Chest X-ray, AP view. Patient: 44 years old, sex M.
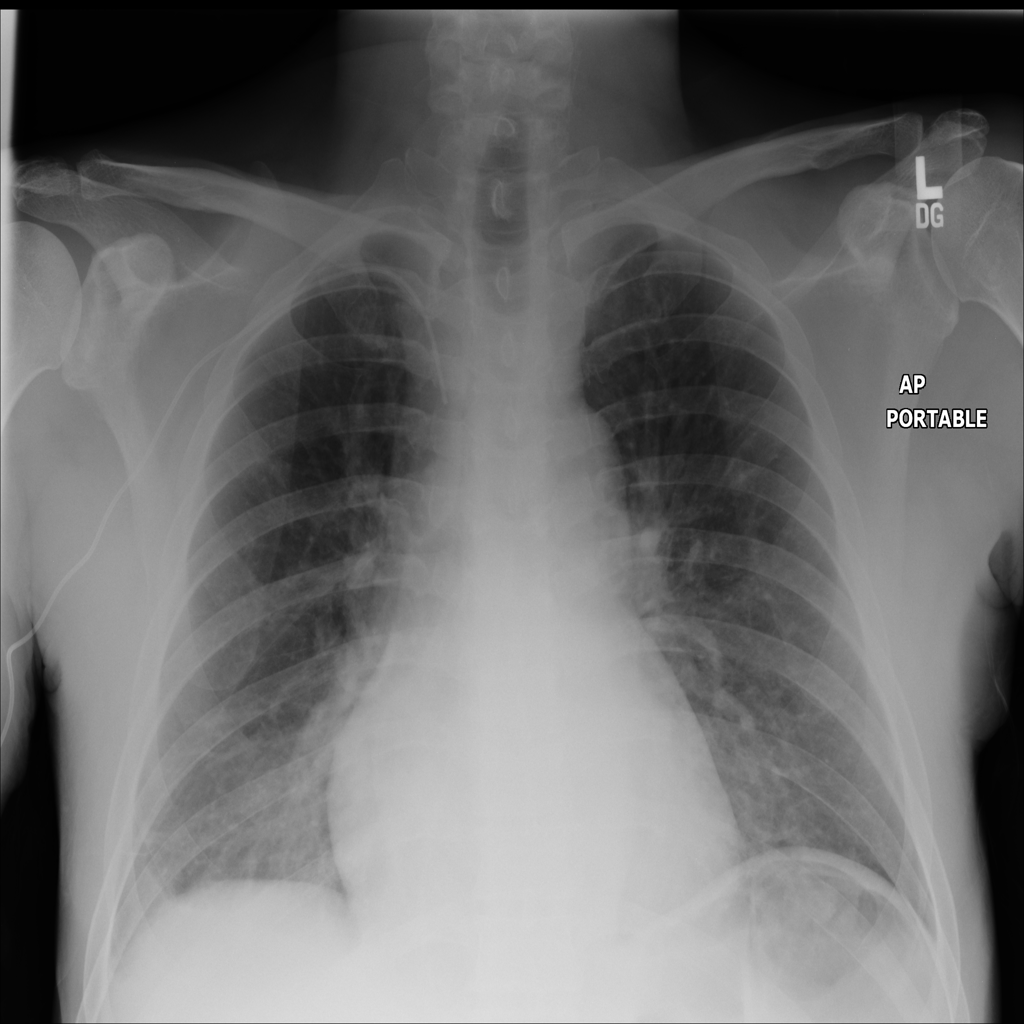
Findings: Atelectasis, Infiltration